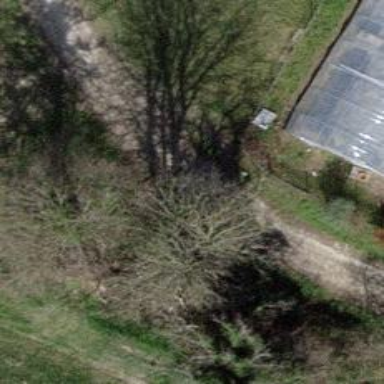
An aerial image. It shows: Swing gate.